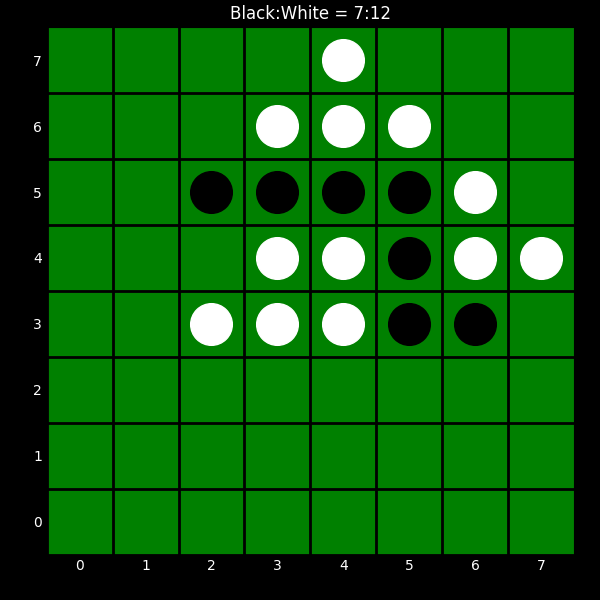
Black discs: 7
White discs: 12